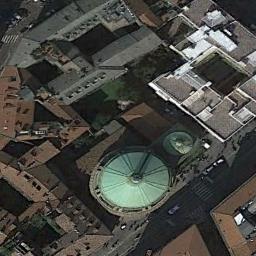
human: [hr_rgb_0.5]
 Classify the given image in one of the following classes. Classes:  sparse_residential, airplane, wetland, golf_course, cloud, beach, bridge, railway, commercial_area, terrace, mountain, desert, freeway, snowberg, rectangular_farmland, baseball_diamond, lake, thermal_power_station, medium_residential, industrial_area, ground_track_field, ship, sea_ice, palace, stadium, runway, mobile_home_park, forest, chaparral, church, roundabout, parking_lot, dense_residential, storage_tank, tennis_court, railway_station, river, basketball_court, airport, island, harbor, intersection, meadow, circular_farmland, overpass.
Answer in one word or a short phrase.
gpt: church